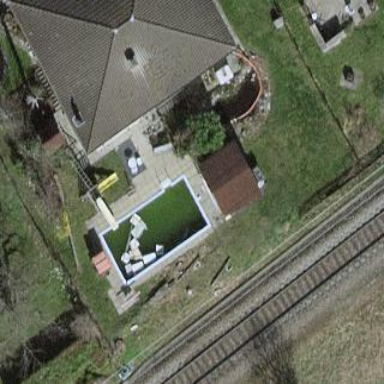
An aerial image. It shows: Swimming pool located in leisure land.